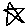
Label: star